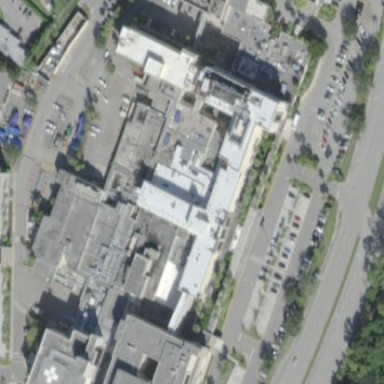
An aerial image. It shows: Hospital building.